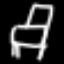
Label: chair